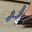
Label: 4